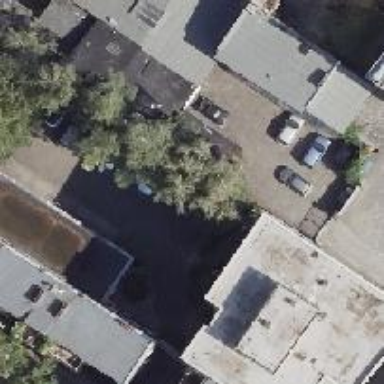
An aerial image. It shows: Car repair shop.